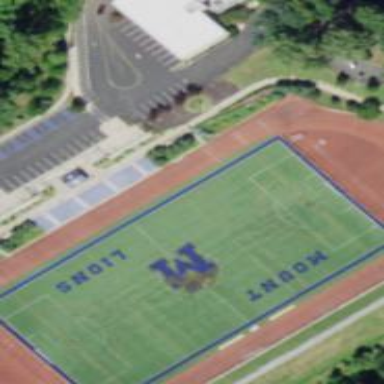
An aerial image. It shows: American football pitch.